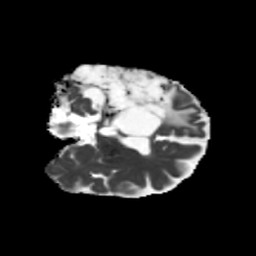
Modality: MD
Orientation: coronal
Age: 48
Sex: male
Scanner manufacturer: siemens
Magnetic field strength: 3 T
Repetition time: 5.25 s
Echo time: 0.08 s